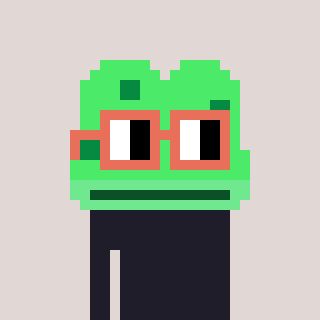
a pixel art character with square orange glasses, a frog-shaped head and a blue-colored body on a warm background